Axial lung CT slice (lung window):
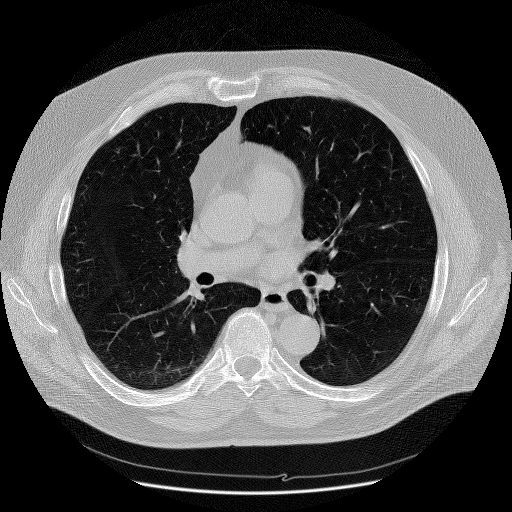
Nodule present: no